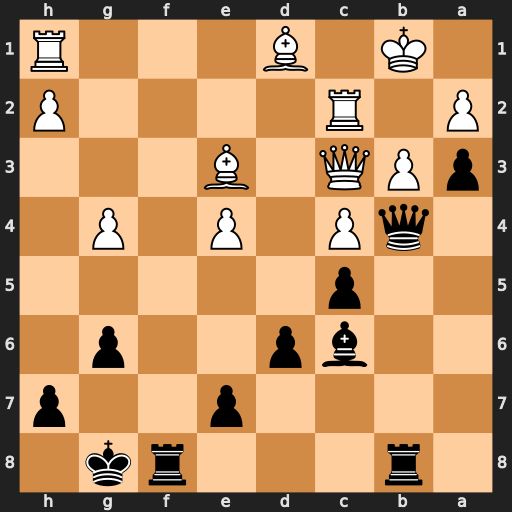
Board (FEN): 1r3rk1/4p2p/2bp2p1/2p5/1qP1P1P1/pPQ1B3/P1R4P/1K1B3R
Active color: b
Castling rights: -
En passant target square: -
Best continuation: Qxc3 Rxc3 Bxe4+ Ka1 Bxh1